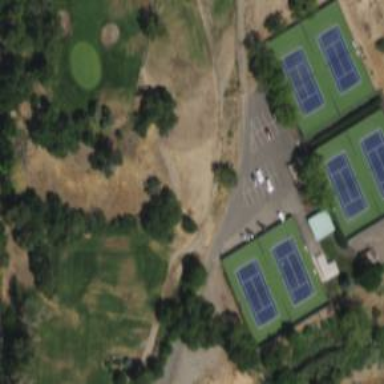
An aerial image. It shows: Path for golf carts.